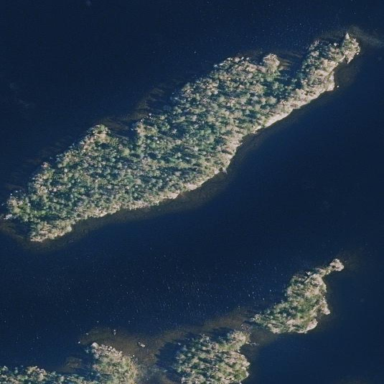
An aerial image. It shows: Islet.